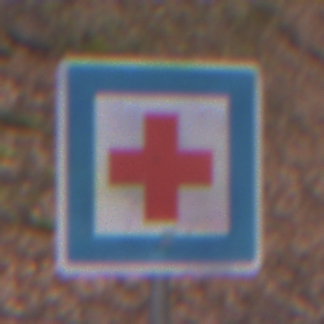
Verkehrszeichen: ErsteHilfe
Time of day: Midday
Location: Outdoor (Nature)
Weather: Overcast
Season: Autumn
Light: Natural